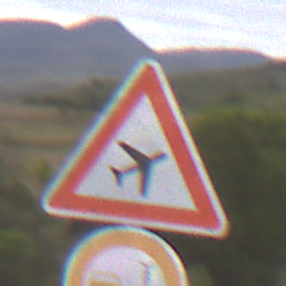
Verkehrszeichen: FlugbetriebLinks
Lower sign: VerbotUeberholenEinspurigeFahrzeuge
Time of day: Midday
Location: Outdoor (Nature)
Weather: Overcast
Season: NotSpecified
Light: Natural